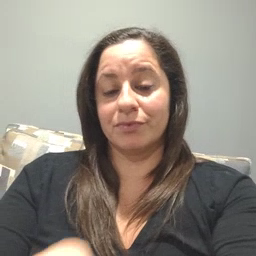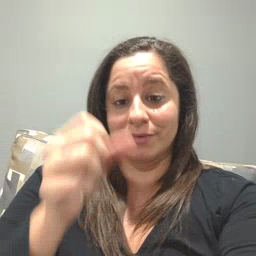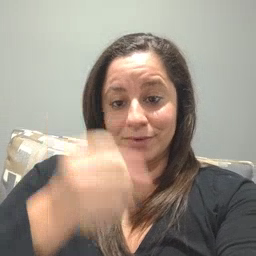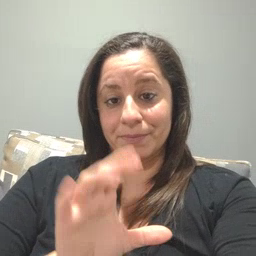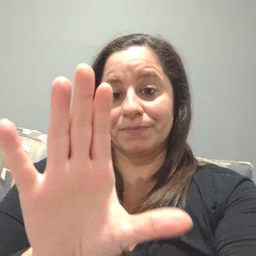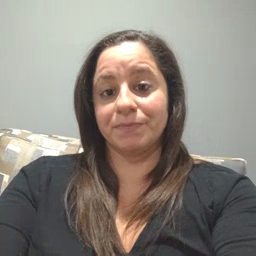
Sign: mitten